Interaction volume radius: 10 \u00c5
Interaction volume height: 20 \u00c5
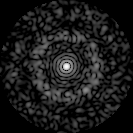
Disorder parameter: 0.8467